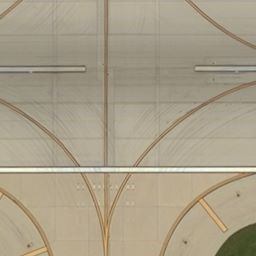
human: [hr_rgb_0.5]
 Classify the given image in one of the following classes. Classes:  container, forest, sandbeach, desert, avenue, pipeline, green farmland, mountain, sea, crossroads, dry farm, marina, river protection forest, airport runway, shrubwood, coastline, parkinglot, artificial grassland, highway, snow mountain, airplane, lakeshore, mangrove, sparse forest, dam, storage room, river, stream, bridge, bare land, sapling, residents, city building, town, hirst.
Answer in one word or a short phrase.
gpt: airport runway